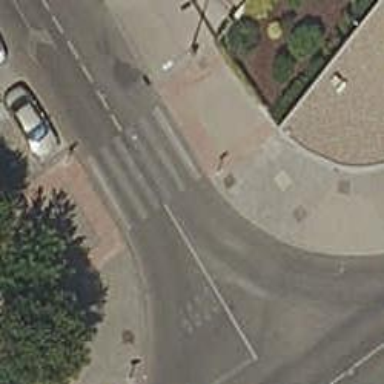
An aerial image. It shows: Pedestrian crossing with zebra markings on footway.